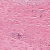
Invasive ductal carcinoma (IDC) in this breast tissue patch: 0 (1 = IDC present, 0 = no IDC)